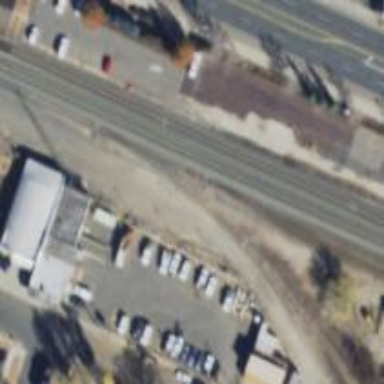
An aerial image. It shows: Rail spur service.